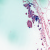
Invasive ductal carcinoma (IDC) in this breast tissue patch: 0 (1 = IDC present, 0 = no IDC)